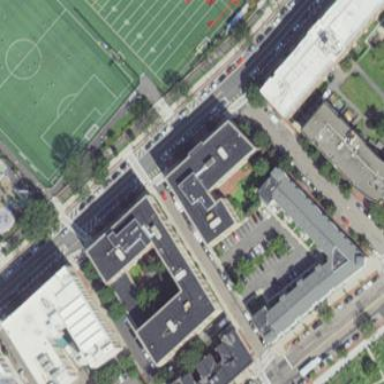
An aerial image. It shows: Dormitory building on campus.